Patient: sex F, age 46
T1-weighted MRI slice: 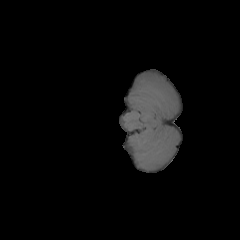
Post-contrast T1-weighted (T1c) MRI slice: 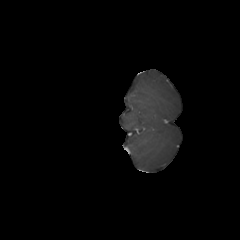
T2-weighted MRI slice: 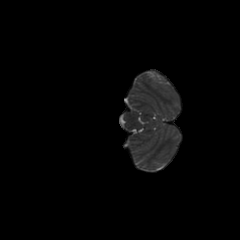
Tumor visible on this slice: no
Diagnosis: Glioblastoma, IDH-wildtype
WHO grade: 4